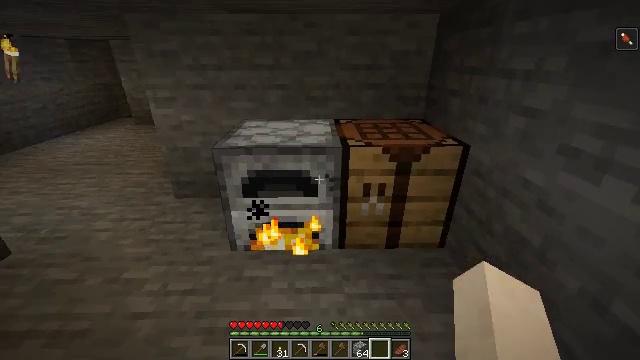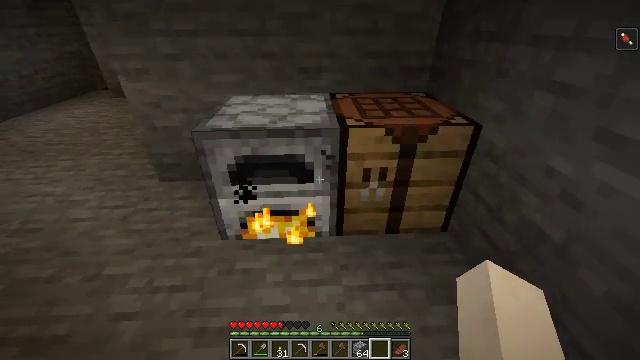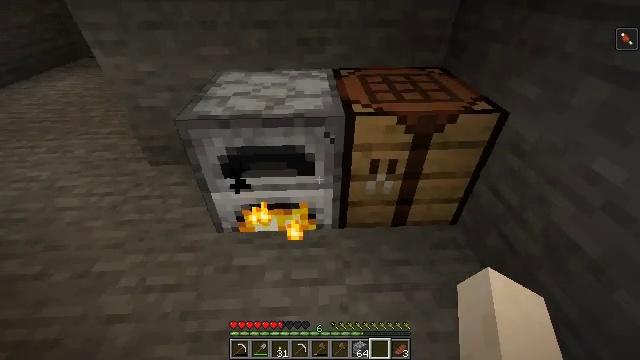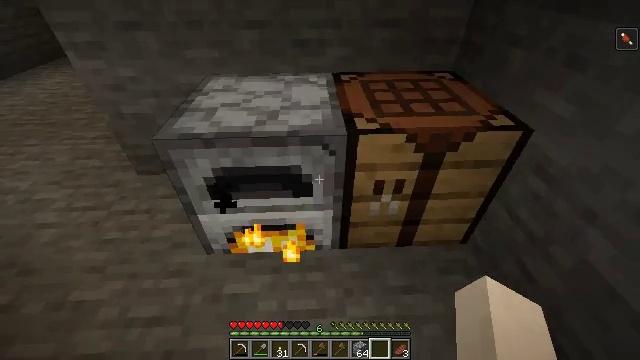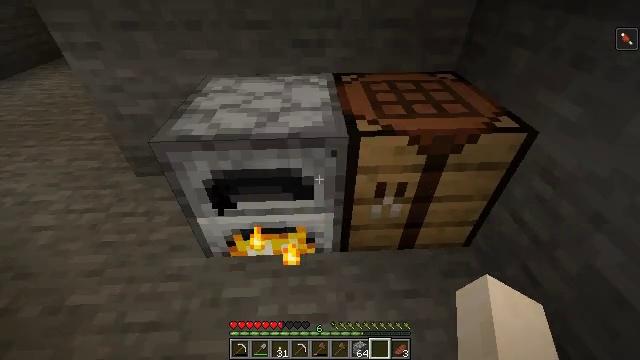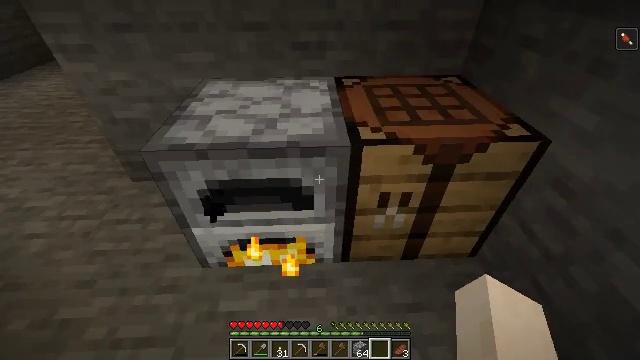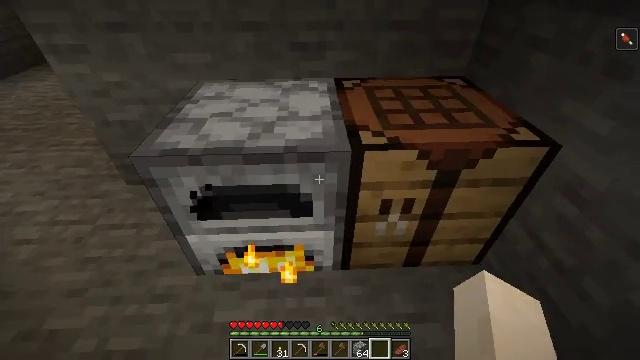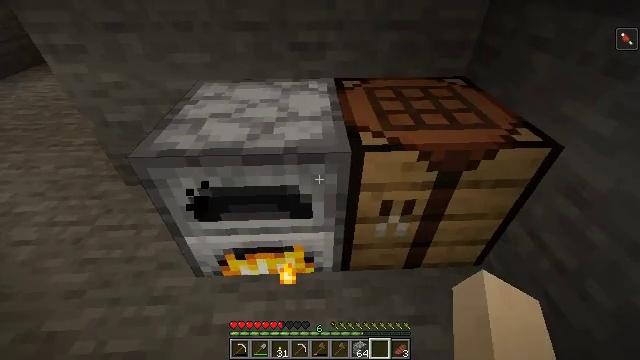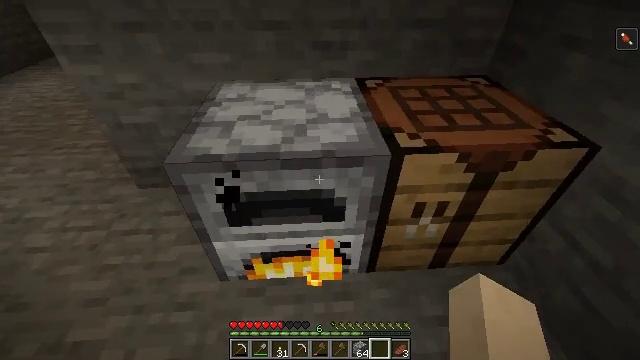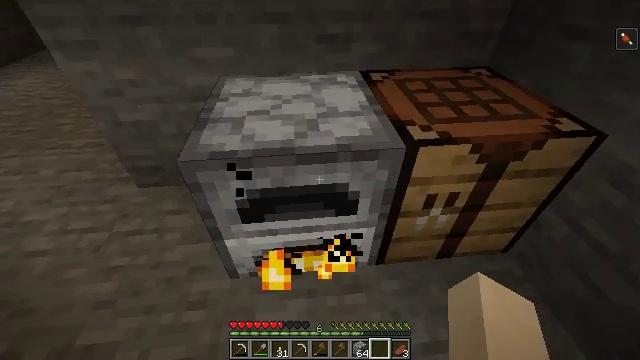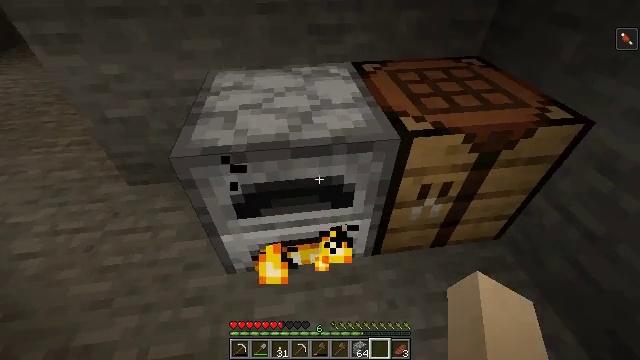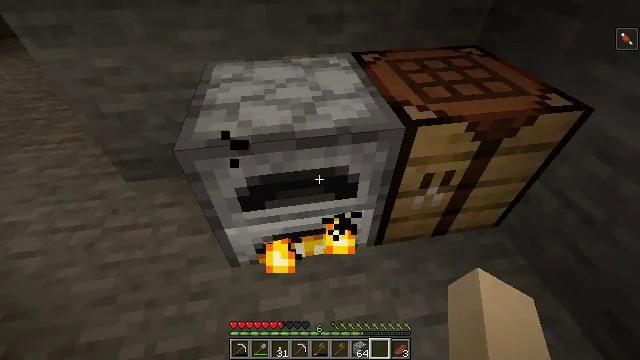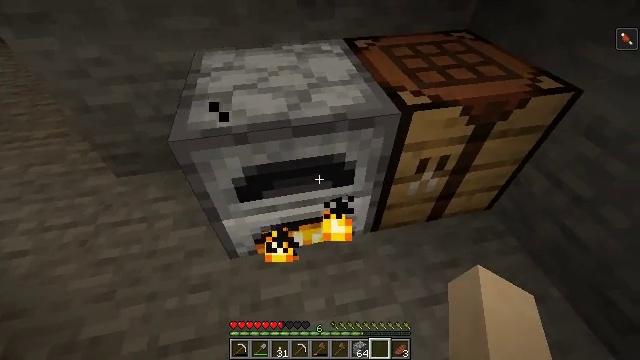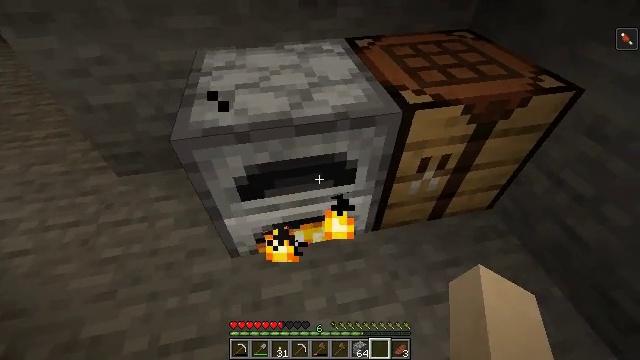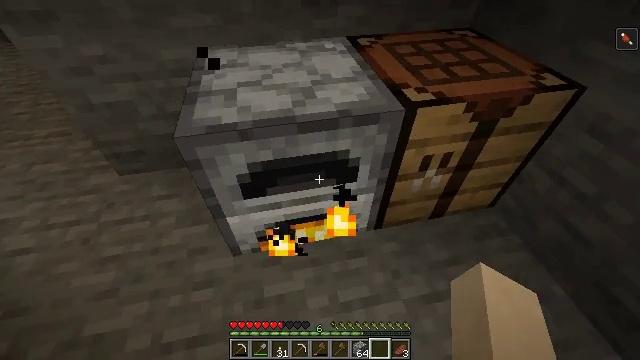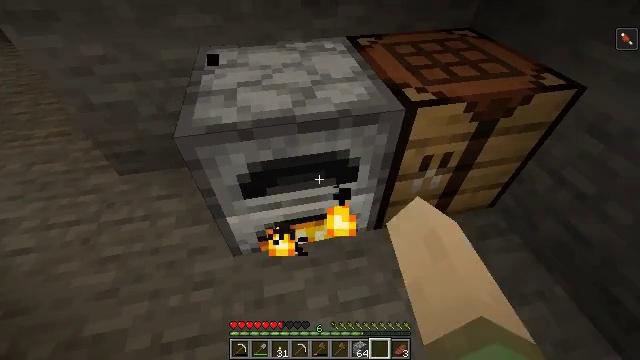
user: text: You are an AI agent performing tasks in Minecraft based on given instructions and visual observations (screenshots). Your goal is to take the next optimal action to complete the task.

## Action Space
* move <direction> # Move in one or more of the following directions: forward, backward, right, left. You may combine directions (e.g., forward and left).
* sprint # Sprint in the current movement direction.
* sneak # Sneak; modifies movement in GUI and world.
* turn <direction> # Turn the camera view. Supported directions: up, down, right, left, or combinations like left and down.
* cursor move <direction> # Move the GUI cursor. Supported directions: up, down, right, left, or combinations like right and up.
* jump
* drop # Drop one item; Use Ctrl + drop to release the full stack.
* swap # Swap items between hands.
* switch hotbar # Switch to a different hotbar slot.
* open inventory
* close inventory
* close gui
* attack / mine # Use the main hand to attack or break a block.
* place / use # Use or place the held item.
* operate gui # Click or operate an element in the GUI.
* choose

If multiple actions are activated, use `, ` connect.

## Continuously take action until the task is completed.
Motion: motion action
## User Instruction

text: Craft a cooked beef on the furnace.
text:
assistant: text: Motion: move forward, turn right and down
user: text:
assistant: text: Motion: move forward, turn down
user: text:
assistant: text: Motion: move forward, turn down
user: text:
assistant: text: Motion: no_op
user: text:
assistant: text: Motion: no_op
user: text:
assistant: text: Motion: no_op
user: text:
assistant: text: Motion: move left
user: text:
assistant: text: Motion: move left, turn right
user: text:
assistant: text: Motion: turn right and down
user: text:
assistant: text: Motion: turn right and down
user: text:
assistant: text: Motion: turn right and down
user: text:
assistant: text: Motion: turn right and down
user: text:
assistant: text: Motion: no_op
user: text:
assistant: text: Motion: use / place
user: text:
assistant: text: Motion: use / place
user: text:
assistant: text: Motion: use / place
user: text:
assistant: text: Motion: turn left
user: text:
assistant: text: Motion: no_op
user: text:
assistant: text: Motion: open gui
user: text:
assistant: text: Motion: no_op
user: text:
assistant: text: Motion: no_op
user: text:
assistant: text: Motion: no_op
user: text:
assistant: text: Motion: no_op
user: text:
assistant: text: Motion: no_op
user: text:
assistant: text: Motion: cursor move right
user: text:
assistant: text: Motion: cursor move left and up
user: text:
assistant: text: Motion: no_op
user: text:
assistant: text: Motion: no_op
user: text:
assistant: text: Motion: no_op
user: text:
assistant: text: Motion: no_op